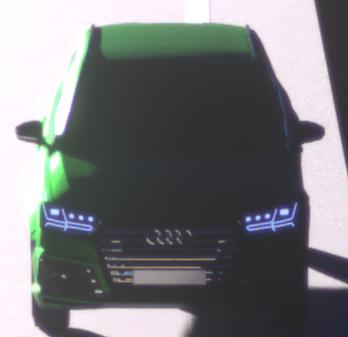
Make: Audi
Model: SQ7
Detailed model: -
Model produced from: 2016
Model produced until: 2018
Doors: 5
Color: green
Road condition: dry road
Daytime: sunrise or sunset
Contrast: high contrast